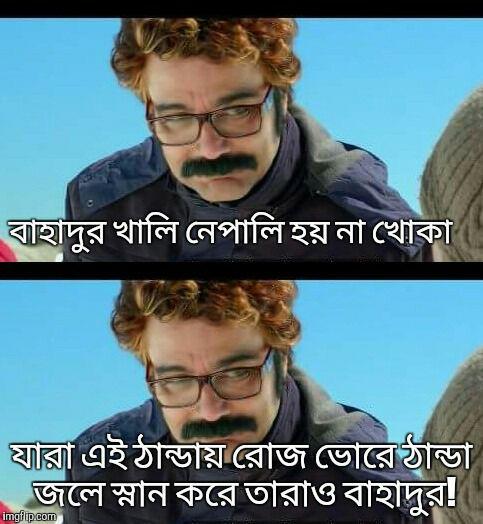
Text: বাহাদুর খালি নেপালি হয় না খোকা, যারা এই ঠান্ডায় রোজ ভোরে ঠান্ডা জলে স্নান করে তারাও বাহাদুর।
Label: Non Hate